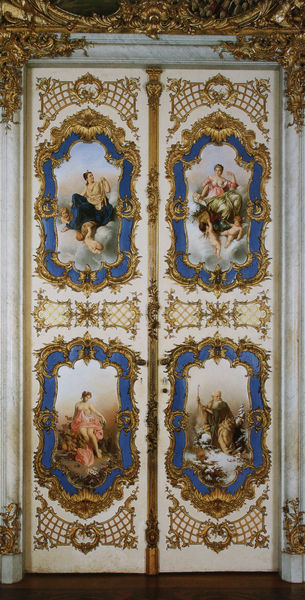
Titel: Porzellankabinett im Schloss Herrenchiemsee, Flügeltüre
Künstler: Georg Dollmann
Standort: Herrenchiemsee
Institution: Schloss Herrenchiemsee
Schlagwörter: akt, blau, gott, himmel, mann, nackt, vogel, weiß, wolken, frauen, menschen, busen, damen, frankreich, frau, grau, holz, kleid, marmor, nacht, paris, szene, tür, türkis, dame, rot, schloss, wolke, ornament, wand, barock, rahmen, bild, bildnis, goldrahmen, felder, gitter, boden, gold, decke, innen, kind, renaissance, rokoko, rosa, schön, fliegen, engel, deutschland, hellblau, bilder, schrank, lasziv, tag, türe, figuren, dekoration, tafel, kartusche, symmetrie, dekor, ornamente, verzierung, flügeltür, stuck, entblößt, bemalt, pfosten, foto, fotografie, photographie, vier, alter, medaillon, schweben, jugend, deko, göttin, schnitzerei, photo, verziert, portal, schnörkel, farbfoto, balu, kassetten, fresko, prunk, heilig, putten, hirte, allegorien, putti, szenen, netz, aufnahme, schnitzwerk, holztür, barok, rocaille, medaillons, christ, sagen, jahreszeiten, verzeirt, madona, boffrand, entkleidet, türbemalung, dfelder, renesance, separeé, ich kann nichts erkennen, rococco, wieiß